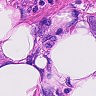
Metastatic tissue present: yes